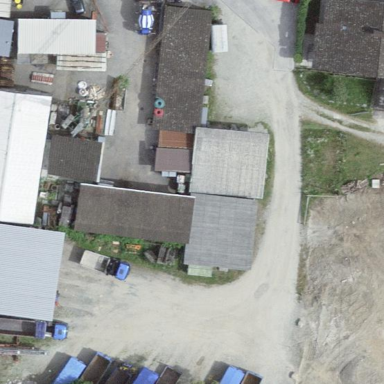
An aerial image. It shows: Industrial building.